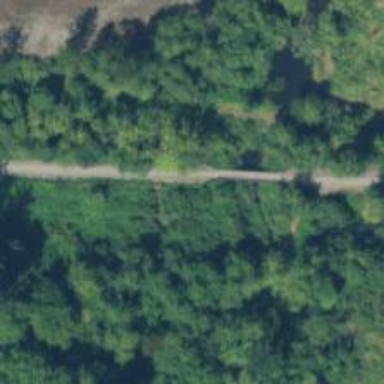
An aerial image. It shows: Abandoned railway cycleway passing through historic railroad ruins.